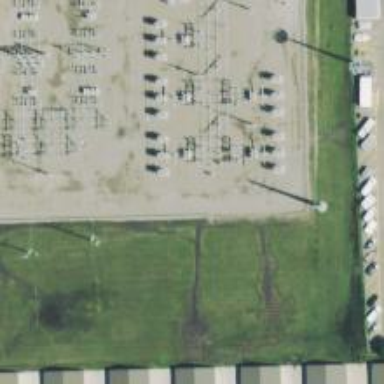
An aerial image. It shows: Switch for power supply.